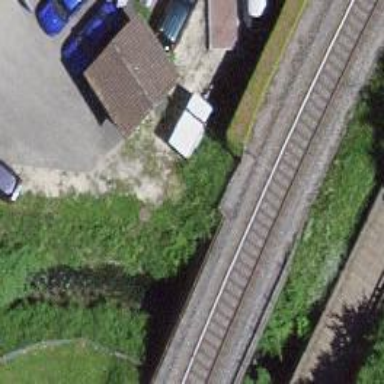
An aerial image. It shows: Single-track railway bridge with electrified contact line.